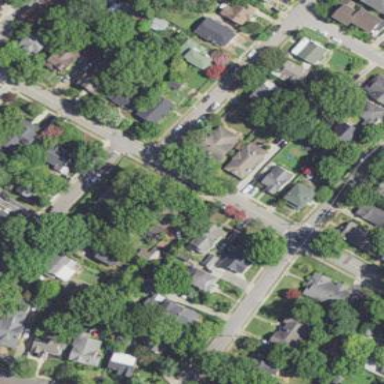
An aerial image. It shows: Residential neighbourhood.